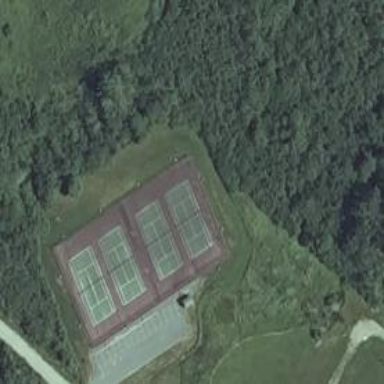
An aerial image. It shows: Tennis court in leisure pitch.